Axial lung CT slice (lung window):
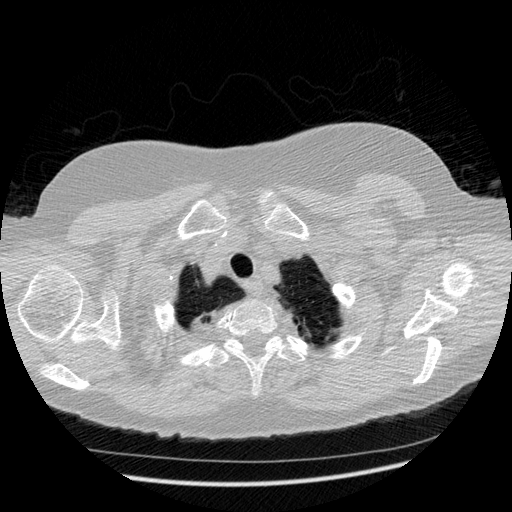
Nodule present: no